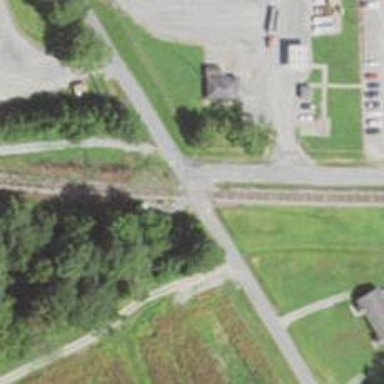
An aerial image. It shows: Level crossing along the railway.